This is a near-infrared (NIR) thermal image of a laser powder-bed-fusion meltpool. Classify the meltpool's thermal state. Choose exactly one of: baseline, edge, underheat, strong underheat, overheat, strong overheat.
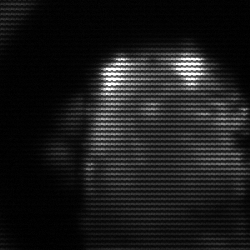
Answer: baseline